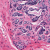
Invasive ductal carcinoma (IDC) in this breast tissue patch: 0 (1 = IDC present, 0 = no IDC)